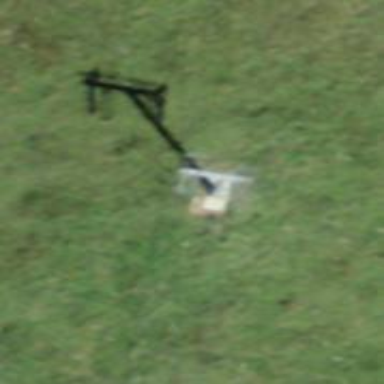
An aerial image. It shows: Pylon used for aerialway.